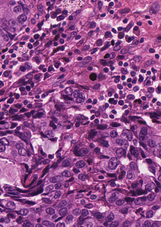
Tumor epithelial tissue: yes
Tumor-associated stroma tissue: yes
Normal tissue: no